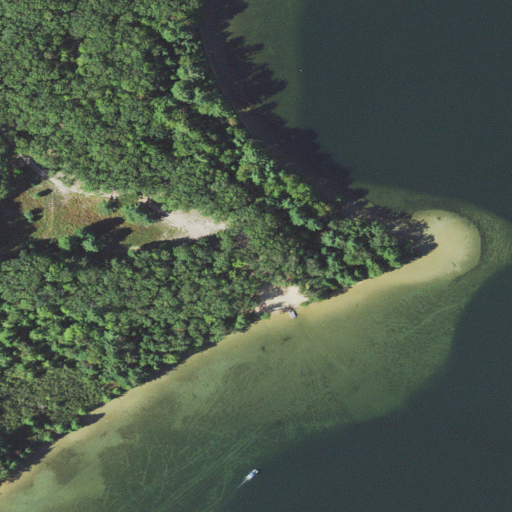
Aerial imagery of cape in Michigan named Little Bear Point containing open water, woody wetlands, open development, deciduous forest, mixed forest, evergreen forest, pasture, and medium intensity development